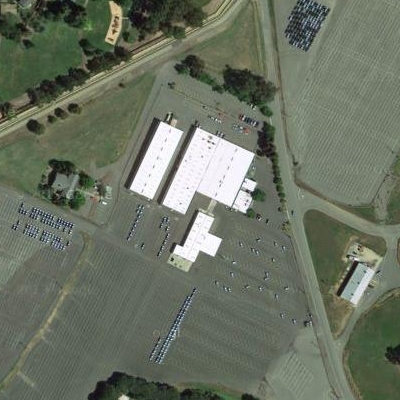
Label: Industry